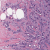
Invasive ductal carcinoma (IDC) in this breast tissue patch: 1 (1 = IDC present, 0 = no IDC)